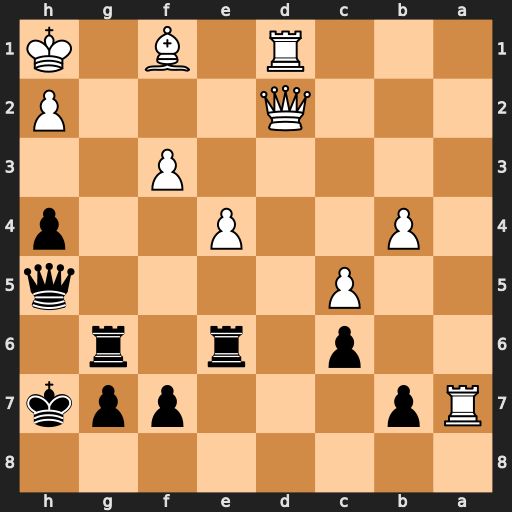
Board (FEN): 8/Rp3ppk/2p1r1r1/2P4q/1P2P2p/5P2/3Q3P/3R1B1K
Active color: b
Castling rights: -
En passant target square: -
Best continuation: Qxf3+ Bg2 Rxg2 Qxg2 Qxd1+